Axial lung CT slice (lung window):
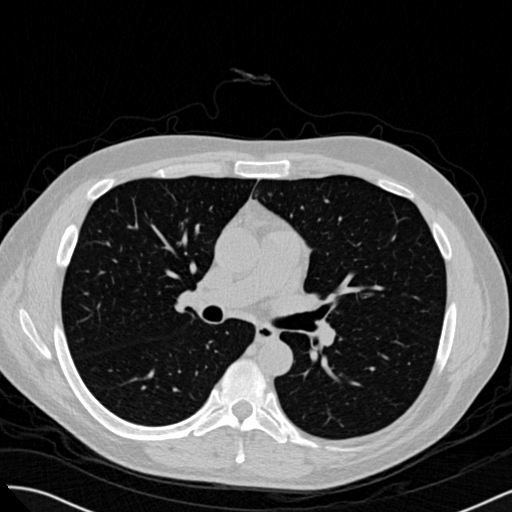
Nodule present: no